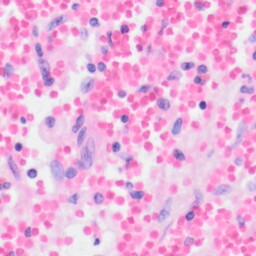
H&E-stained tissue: Kidney